Question: I'm trying to remove the selected Item file from the list-view and also from the directory but I couldn't succeed. How can i remove this.?
'''
string destination_dir = System.IO.Directory.GetCurrentDirectory() + @"./4x6";
public ImggLList()
{
InitializeComponent();
ListViewImage.Items.Clear();
DataContextChanged += OnDataContextChanged;
ImageFileCollectionViewModel ImagesViewModel = new ImageFileCollectionViewModel();
ImageFileControler.CompleteViewList(ImagesViewModel, destination_dir);
ListViewImage.DataContext = ImagesViewModel;
}
'''
OnDataContextChanged
'''
private ImageFileCollectionViewModel _currentDataContext = null;
private void OnDataContextChanged(object sender, DependencyPropertyChangedEventArgs e)
{
if (_currentDataContext == DataContext) return;
if (_currentDataContext != null)
_currentDataContext.SelectedImageFileViewModels = null;
_currentDataContext = DataContext as ImageFileCollectionViewModel;
if (_currentDataContext != null)
_currentDataContext.SelectedImageFileViewModels = ListViewImage.SelectedItems;
}
'''
Button Function:
'''
private List<ImageFileViewModel> copyOfSelection;
private ImageFileCollectionViewModel imageFileCollection;
private void Delte_Photo_Click(object sender, RoutedEventArgs e)
{
copyOfSelection = imageFileCollection.SelectedImageFileViewModels.Cast<ImageFileViewModel>().ToList();
foreach (ImageFileViewModel ifvm in copyOfSelection)
{
copyOfSelection.Remove(ifvm);
File.Delete(destination_dir);
}
}
'''
NullExeception Error:

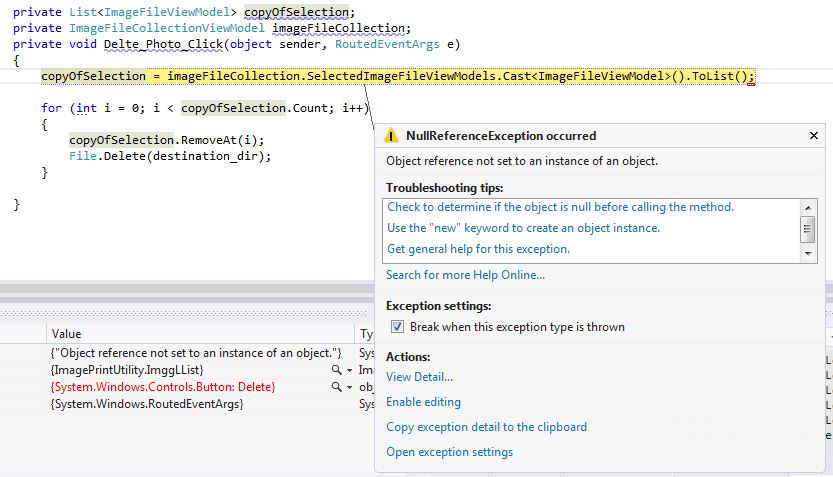
Answer: '''
for (int i = 0; i < copyOfSelection.Count; i++)
{
copyOfSelection.RemoveAt(i);
File.Delete(destination_dir);
}
'''